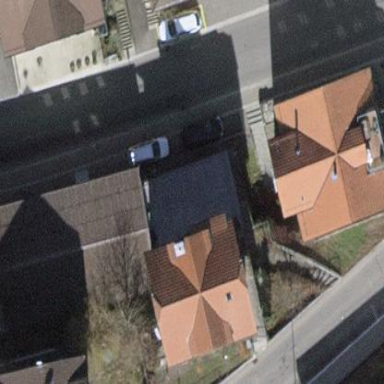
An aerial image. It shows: Residential building.